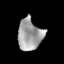
Tissue: lung
Cell type: Epithelial cells
Senescence score: 0.2201
Nuclear area (px): 742
Mean DAPI intensity: 160.187